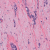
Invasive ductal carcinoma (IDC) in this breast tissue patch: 1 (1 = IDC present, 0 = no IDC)